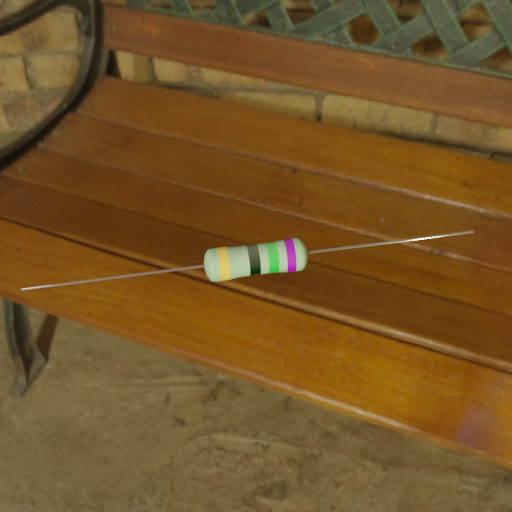
Resistor colour bands (in order): gold, black, green, violet